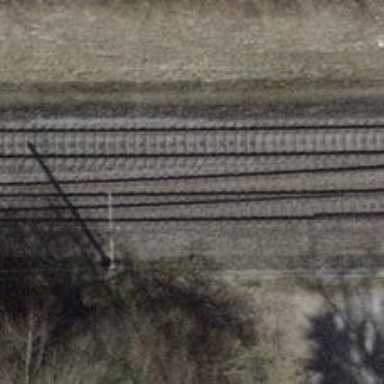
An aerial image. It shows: Railway with electrified contact lines.